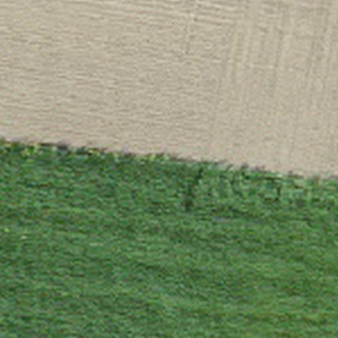
Label: other